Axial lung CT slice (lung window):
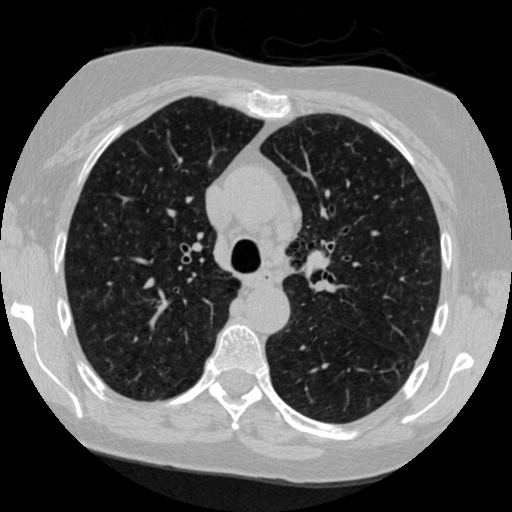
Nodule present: no